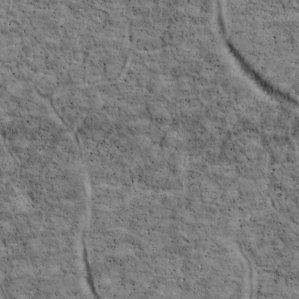
Label: non_frost